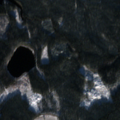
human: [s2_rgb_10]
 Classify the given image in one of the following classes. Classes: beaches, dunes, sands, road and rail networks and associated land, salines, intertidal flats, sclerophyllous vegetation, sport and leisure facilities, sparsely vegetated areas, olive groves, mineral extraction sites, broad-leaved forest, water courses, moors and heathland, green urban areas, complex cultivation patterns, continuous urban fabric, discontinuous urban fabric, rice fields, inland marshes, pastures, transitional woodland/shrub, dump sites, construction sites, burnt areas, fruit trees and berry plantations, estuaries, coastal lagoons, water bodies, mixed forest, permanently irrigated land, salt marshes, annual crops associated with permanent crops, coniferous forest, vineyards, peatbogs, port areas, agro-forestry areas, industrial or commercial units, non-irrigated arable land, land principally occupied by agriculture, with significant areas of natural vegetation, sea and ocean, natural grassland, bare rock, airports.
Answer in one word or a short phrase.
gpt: coniferous forest, mixed forest, peatbogs, water bodies